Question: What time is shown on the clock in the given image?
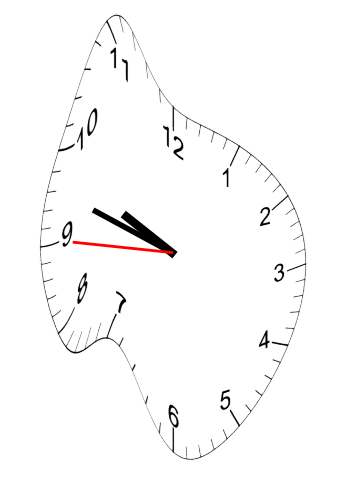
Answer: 09:47:45